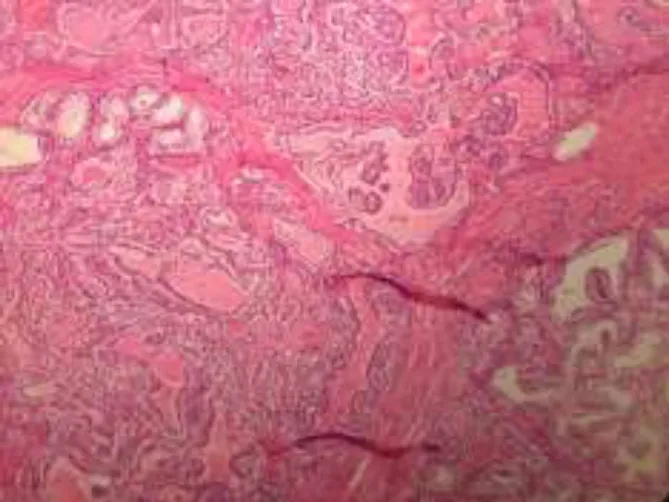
The tumor consists of a cystic space with papillary excrescences and hemorrhagic fluid (5x objective).
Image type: pathology (h&e)